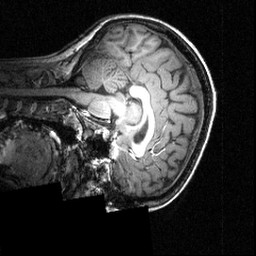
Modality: T1w
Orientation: sagittal
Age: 23
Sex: female
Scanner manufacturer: siemens
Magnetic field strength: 3.951 T
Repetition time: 1.5 s
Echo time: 0.00335 s